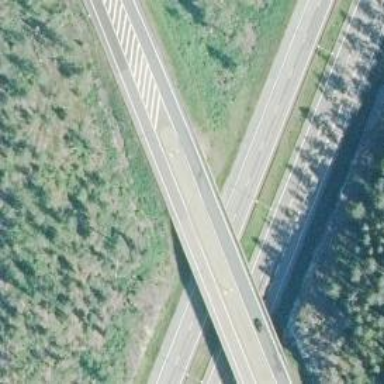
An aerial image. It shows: Motorway link with motorroad.